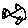
Label: fish